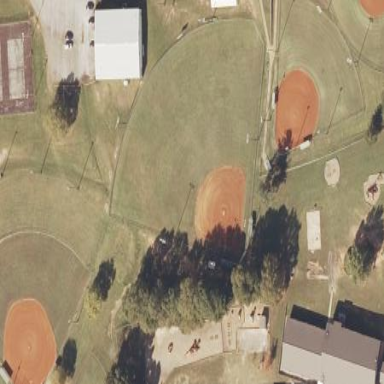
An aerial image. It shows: Baseball pitch for leisure land activities.